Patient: sex M, age 75
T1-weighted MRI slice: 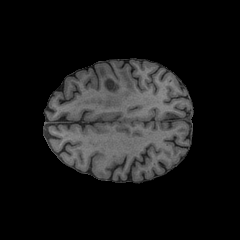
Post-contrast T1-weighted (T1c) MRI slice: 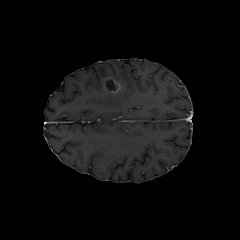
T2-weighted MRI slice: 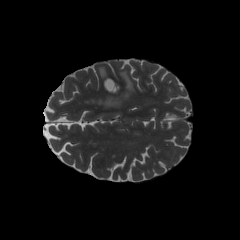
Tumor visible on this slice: yes
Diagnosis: Glioblastoma, IDH-wildtype
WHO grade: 4